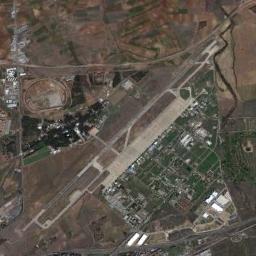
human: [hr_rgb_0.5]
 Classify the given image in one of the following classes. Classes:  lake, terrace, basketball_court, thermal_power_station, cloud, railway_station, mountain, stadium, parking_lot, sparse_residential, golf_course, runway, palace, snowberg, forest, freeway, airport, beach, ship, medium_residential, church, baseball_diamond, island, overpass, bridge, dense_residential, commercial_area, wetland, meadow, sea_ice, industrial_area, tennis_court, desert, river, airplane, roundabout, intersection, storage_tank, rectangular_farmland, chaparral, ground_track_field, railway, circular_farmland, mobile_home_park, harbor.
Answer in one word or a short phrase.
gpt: airport